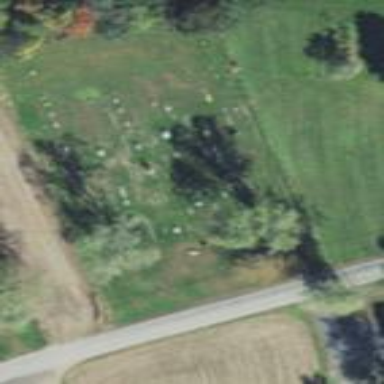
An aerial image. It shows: Cemetery with historical significance.